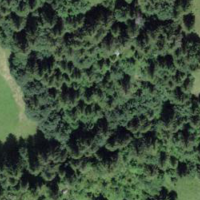
EUNIS habitat code: 44
Species observed at this site:
Campanula barbata
Cirsium palustre